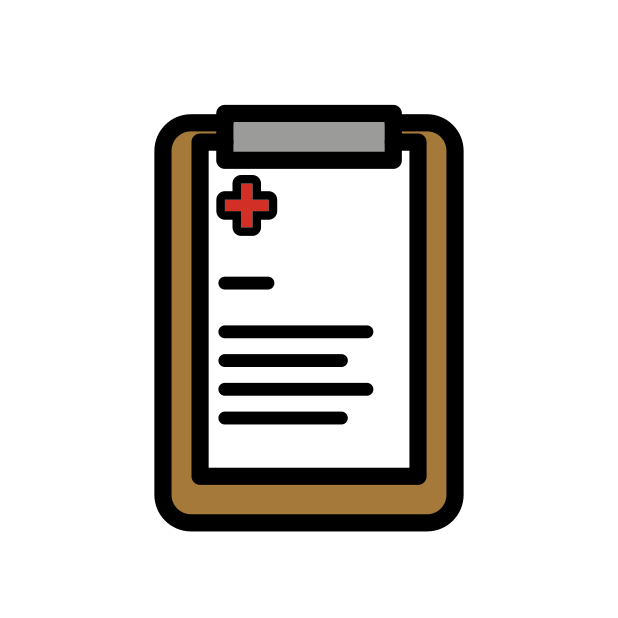
patient clipboard